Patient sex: M
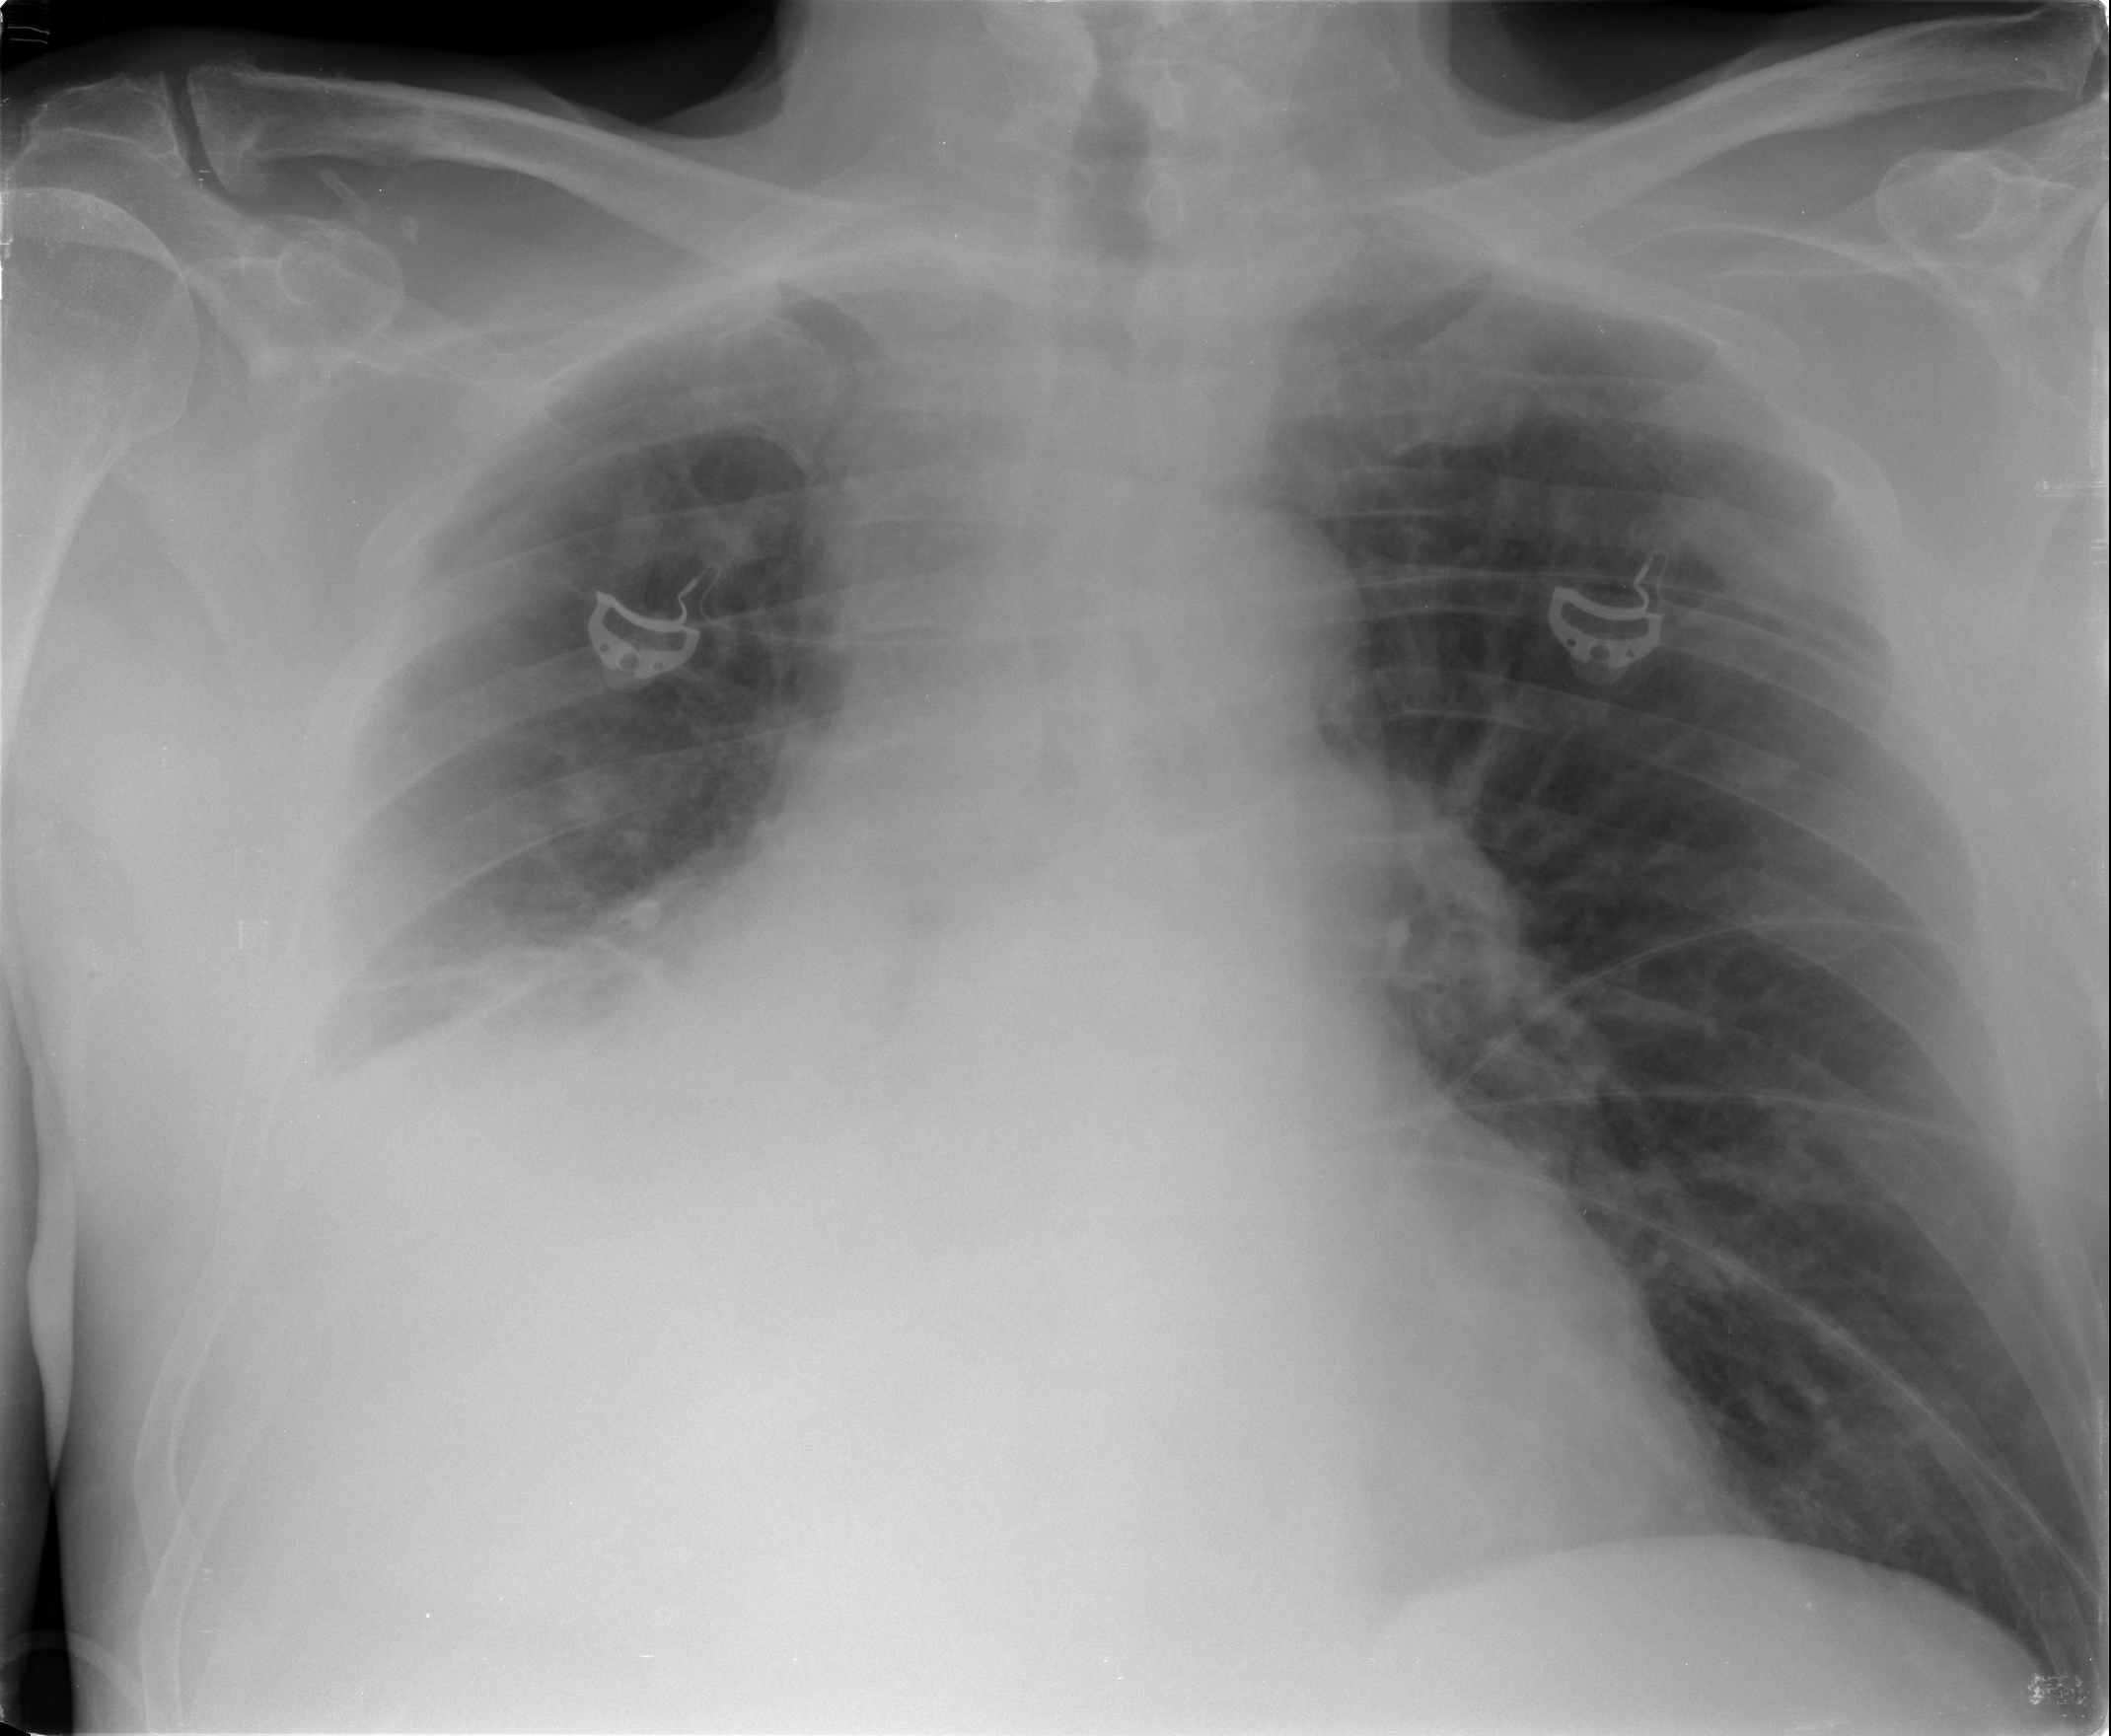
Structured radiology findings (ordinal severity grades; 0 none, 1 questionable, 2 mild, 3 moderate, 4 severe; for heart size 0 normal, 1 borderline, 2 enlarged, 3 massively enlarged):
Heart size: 2
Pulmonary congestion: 0
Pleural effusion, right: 2
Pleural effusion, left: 0
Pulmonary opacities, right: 0
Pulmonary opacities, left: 0
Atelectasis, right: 3
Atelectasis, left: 0